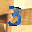
Label: 3